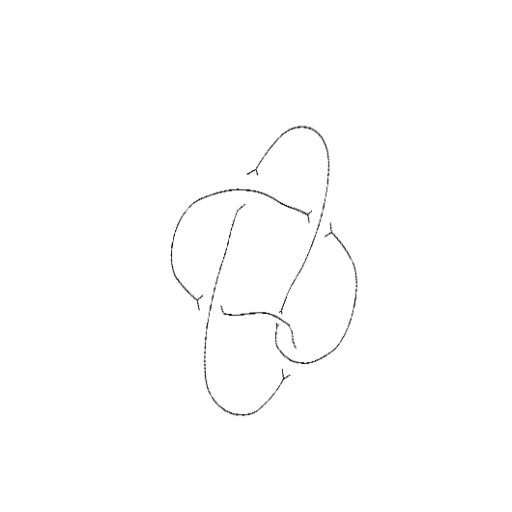
Crossing number: 5